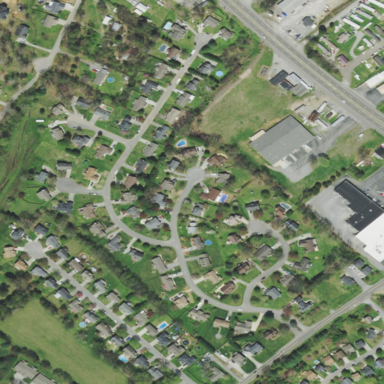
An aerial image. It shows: Single-family residential area.